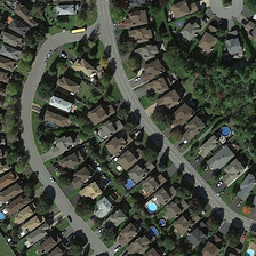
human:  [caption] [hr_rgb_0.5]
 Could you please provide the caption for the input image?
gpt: The area has a row of grey roofed houses.

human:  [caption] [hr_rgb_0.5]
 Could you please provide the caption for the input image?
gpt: There are a lot of tall trees and green grass in the neighborhood.

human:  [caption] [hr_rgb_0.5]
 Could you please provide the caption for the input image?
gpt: The area has a row of gray roof houses.

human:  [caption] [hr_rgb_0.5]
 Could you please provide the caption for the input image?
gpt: There are many big trees and green grass nearby.

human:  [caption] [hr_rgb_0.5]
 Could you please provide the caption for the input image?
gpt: The area has a row of grey roof houses.